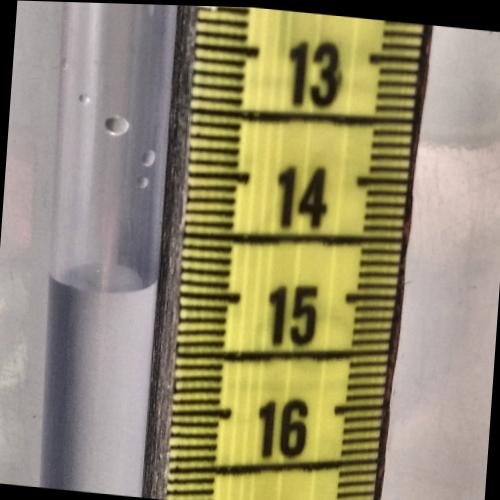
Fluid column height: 14.9 cm